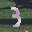
Label: 3